Aerial crown-view tile of a tropical tree (Barro Colorado Island, Panama), acquired 20240813:
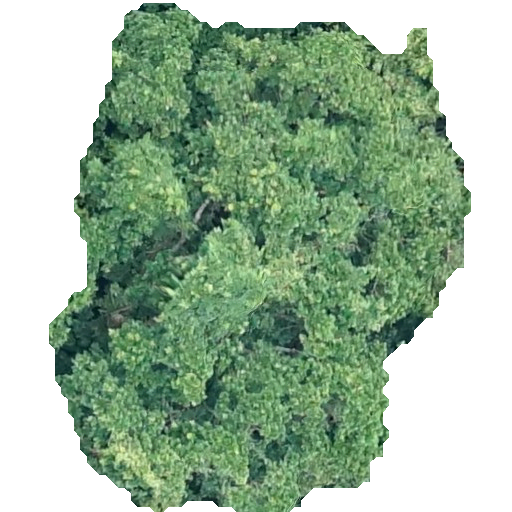
Species: Anacardium excelsum
GBIF accepted scientific name: Anacardium excelsum
Crown area: 227.067 m²